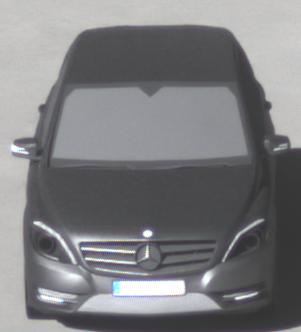
Make: Mercedes-Benz
Model: B 180 BlueEFFICIENCY
Detailed model: B-Class (246)
Model produced from: 2011/11
Model produced until: 2012/10
Doors: 5
Color: gray
Road condition: dry road
Daytime: morning or afternoon
Contrast: high contrast